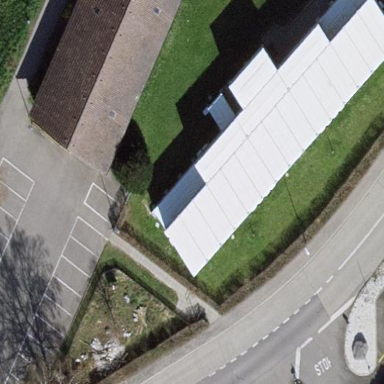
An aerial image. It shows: Container building.